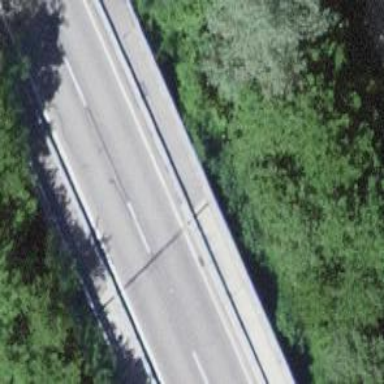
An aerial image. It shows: Paved cycleway bridge.